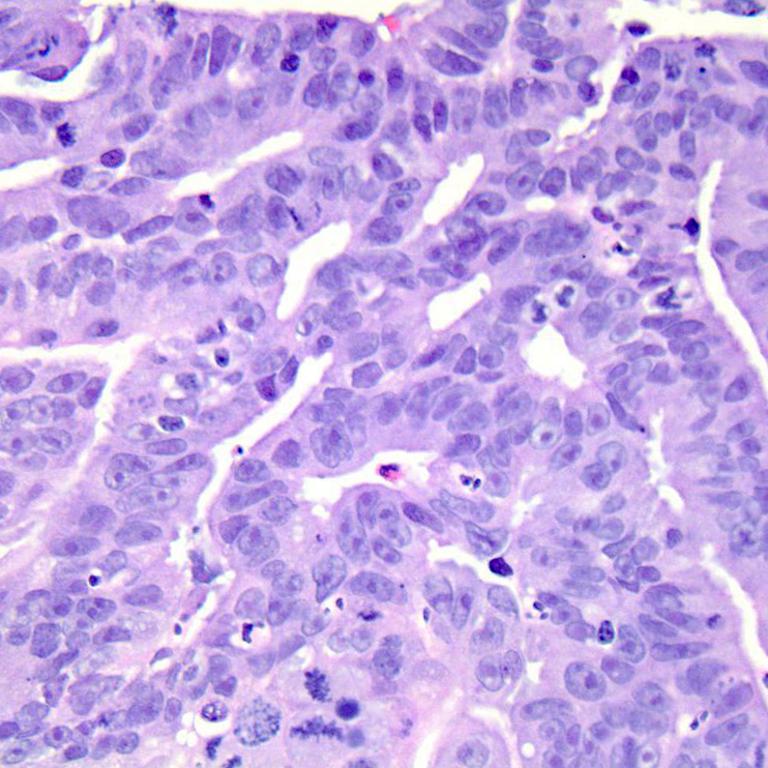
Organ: colon
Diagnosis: adenocarcinomas